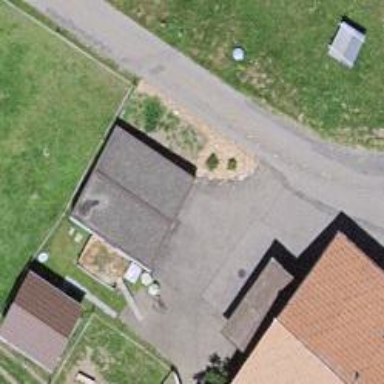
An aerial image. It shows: Garage.